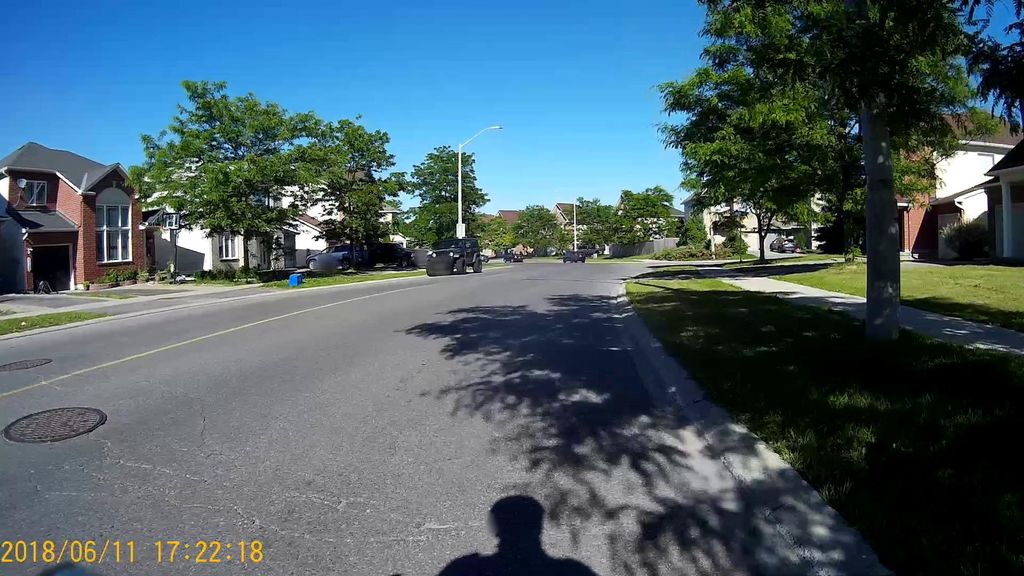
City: ottawa-gatineau